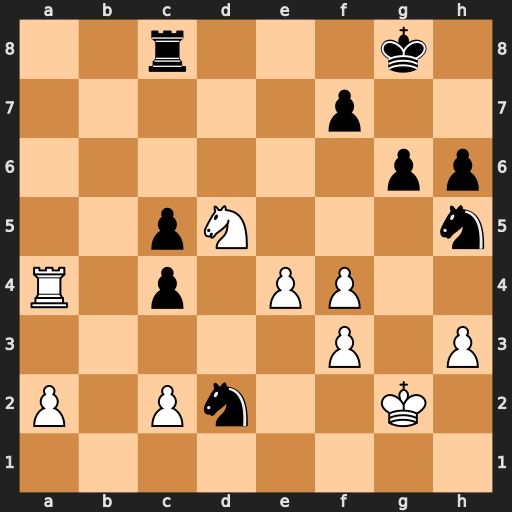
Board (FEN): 2r3k1/5p2/6pp/2pN3n/R1p1PP2/5P1P/P1Pn2K1/8
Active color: w
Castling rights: -
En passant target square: -
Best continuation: Ne7+ Kg7 Nxc8